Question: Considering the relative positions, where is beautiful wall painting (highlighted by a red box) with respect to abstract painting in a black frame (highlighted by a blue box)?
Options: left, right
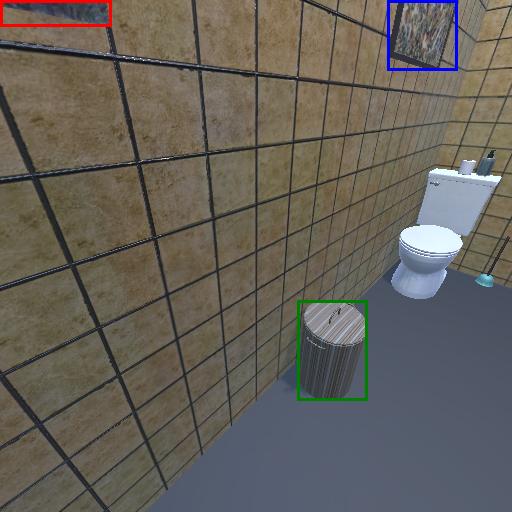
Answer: left